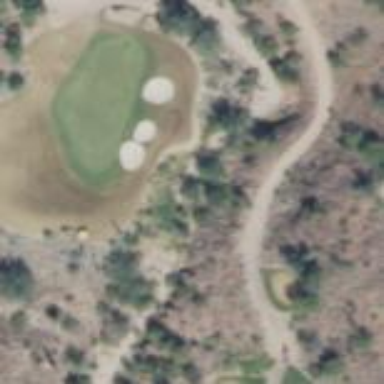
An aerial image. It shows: Rough area in golf course.